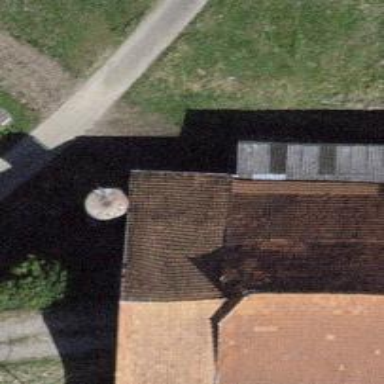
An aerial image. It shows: Silo.